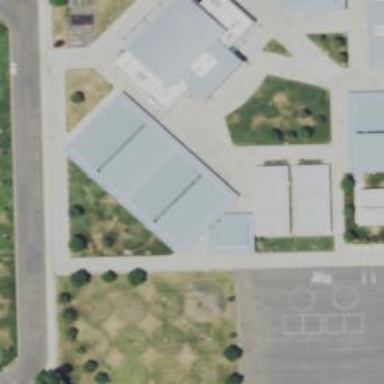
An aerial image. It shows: School building.